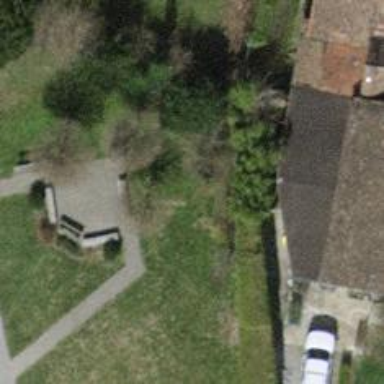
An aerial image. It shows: Bench.